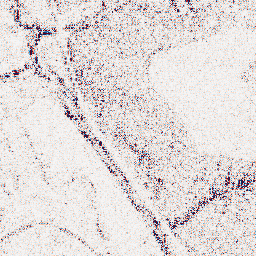
Category: wavelet
Decomposition family: wavelet_dwt
Decomposition parameters: wavelet: coif2
level: 1
Upsampling method: quintic
Upsampling parameters: scale: 8
Upsampling scale: 8